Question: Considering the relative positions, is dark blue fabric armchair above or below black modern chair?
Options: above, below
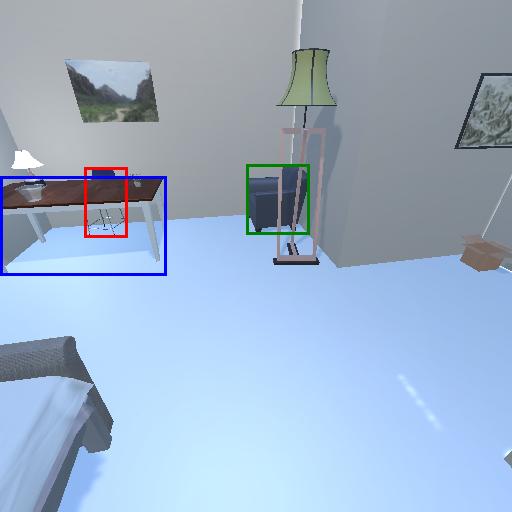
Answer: above